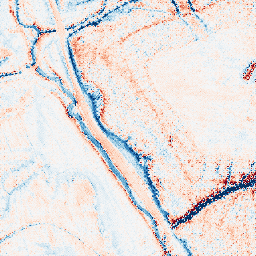
Category: edge_preserving
Decomposition family: anisotropic_diffusion
Decomposition parameters: iterations: 50
kappa: 30
gamma: 0.2
Upsampling method: regularized
Upsampling parameters: scale: 2
lambda_reg: 0.1
Upsampling scale: 2